Field crop: maize
Growth stage: 2
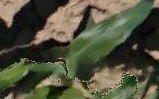
Species: maize